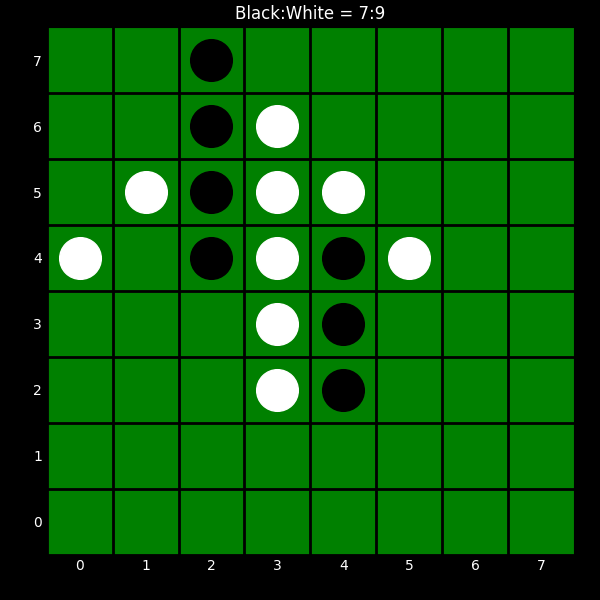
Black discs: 7
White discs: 9